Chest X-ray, AP view. Patient: 47 years old, sex M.
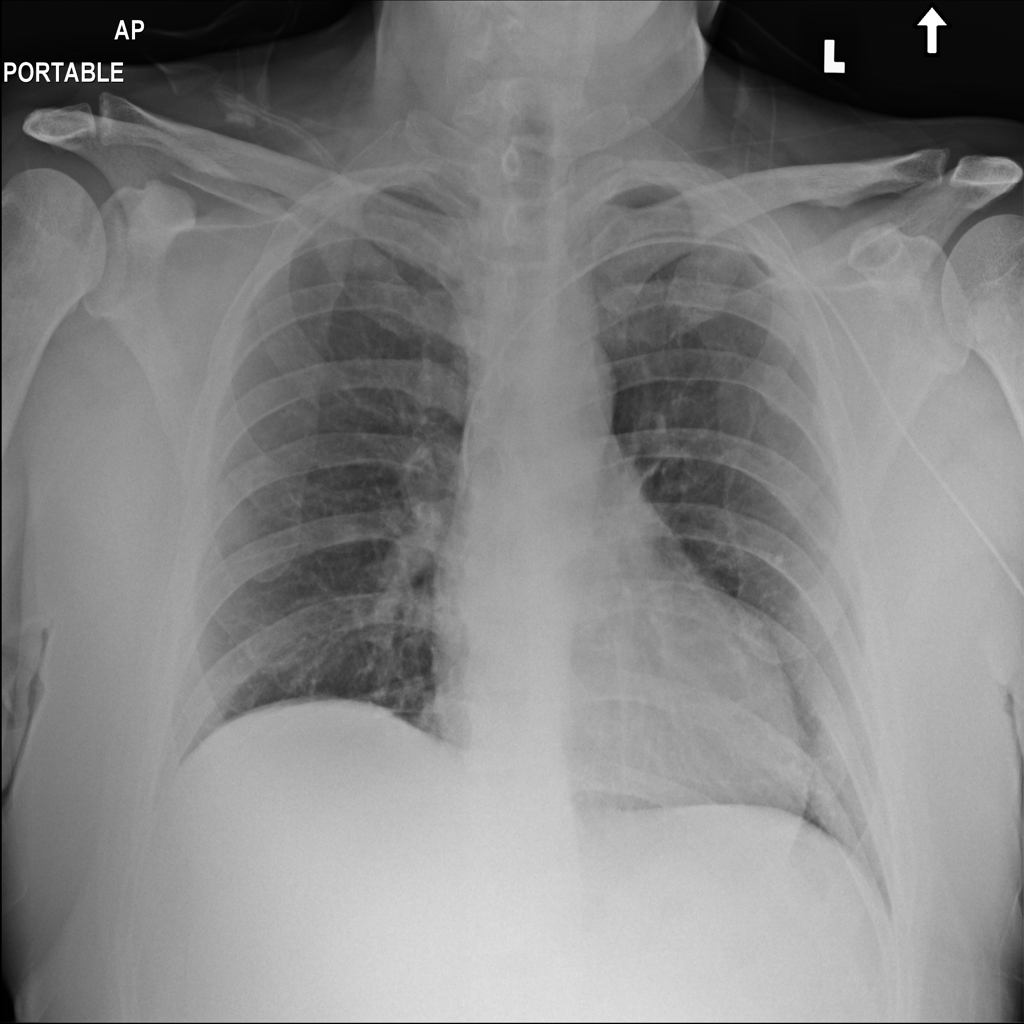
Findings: No Finding